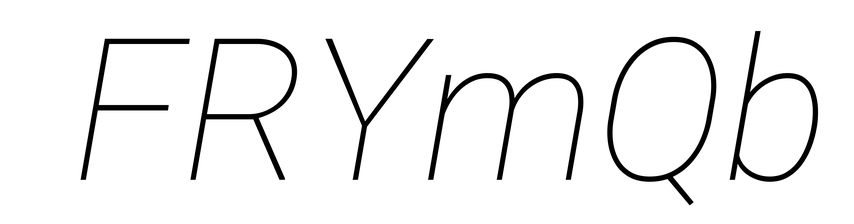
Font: Roboto-Italic_Thin_Italic